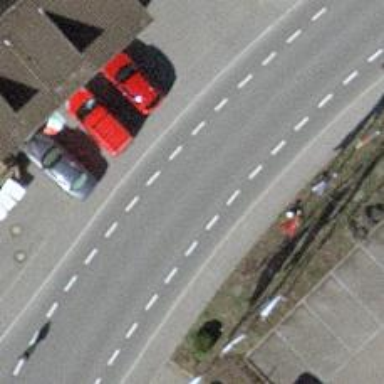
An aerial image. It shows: Secondary road with asphalt surface and sidewalks on both sides. It also has cycle lanes on both sides.